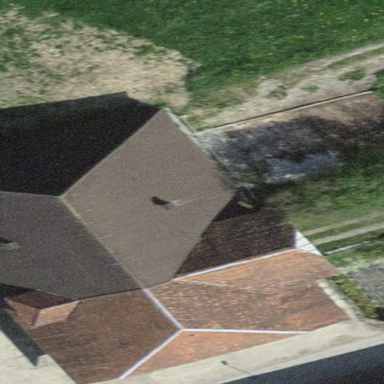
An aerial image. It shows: Rural barn.